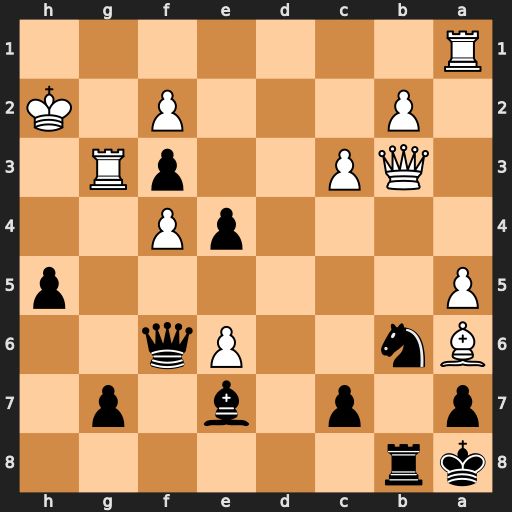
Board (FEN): kr6/p1p1b1p1/Bn2Pq2/P6p/4pP2/1QP2pR1/1P3P1K/R7
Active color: b
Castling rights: -
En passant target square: -
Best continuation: Qh4+ Kg1 Bc5